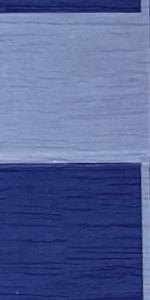
Label: Empty